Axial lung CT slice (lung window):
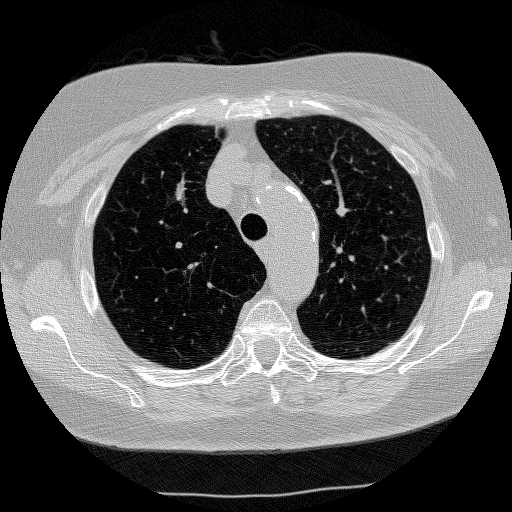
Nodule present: no